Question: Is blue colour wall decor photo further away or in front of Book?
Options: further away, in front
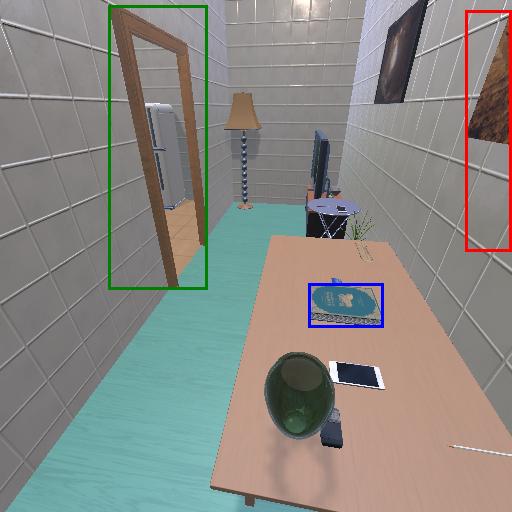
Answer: further away